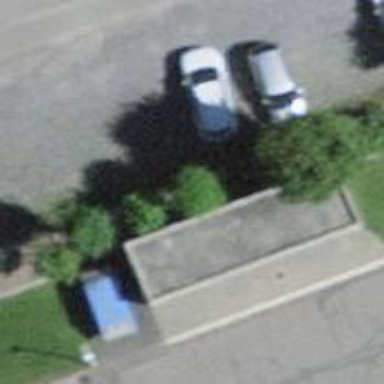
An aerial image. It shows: Bicycle parking facility.